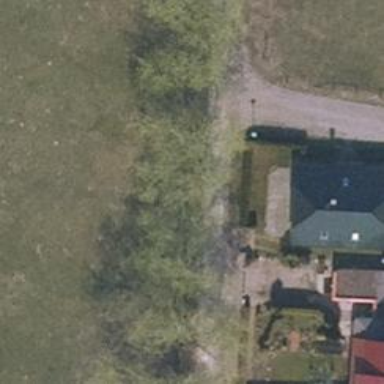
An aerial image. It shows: Gravel road in residential area.